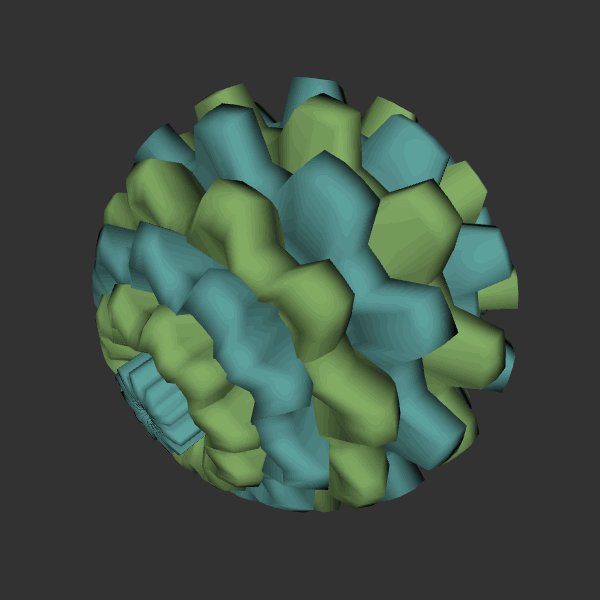
Background: dark